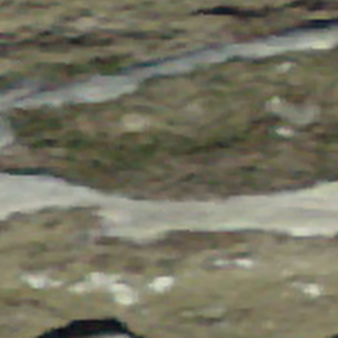
Label: other